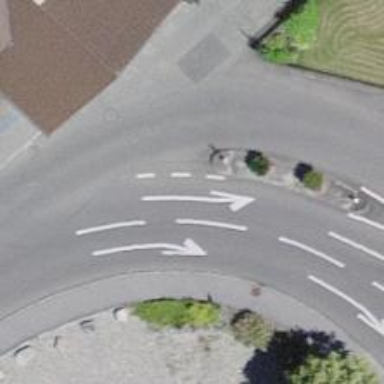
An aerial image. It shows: Asphalt road in residential area.